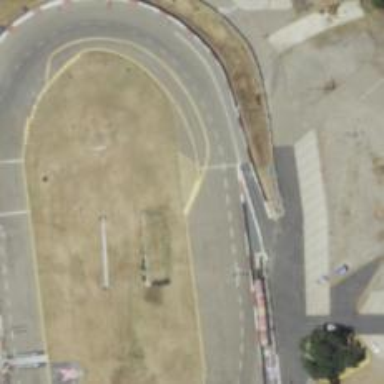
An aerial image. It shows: Raceway for motor sports.